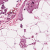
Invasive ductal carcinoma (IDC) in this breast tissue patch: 0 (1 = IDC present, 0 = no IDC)